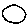
Label: circle